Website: bh-photo
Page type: payment
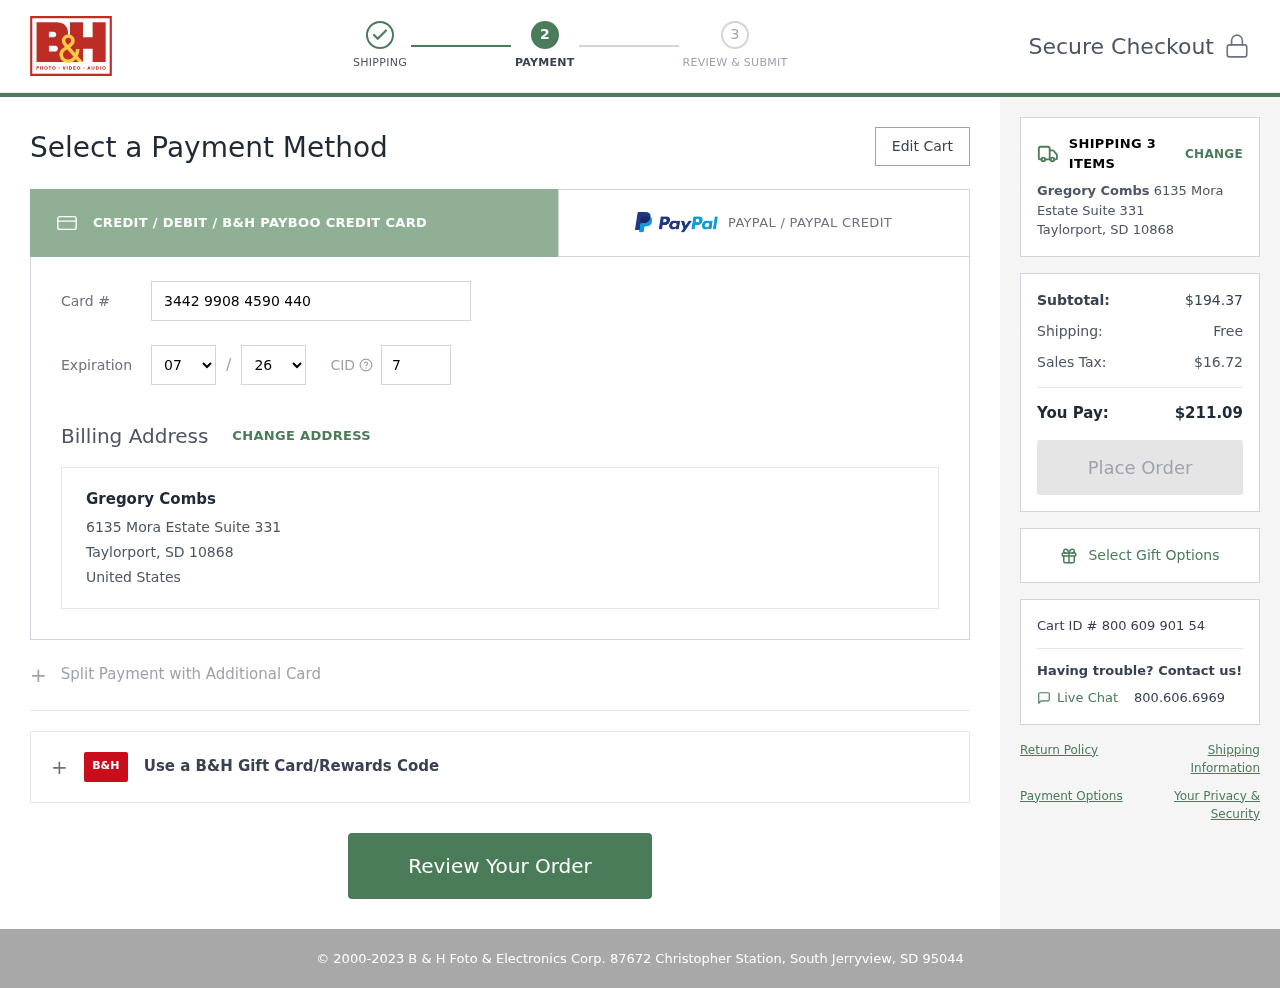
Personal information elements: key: PII_CARD_CVV
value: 7177
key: PII_CARD_EXPIRY_MONTH
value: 07
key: PII_CARD_EXPIRY_YEAR
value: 26
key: PII_CARD_NUMBER
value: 3442 9908 4590 440
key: PII_CITY_STATE_ZIP
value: Taylorport, SD 10868
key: PII_COUNTRY
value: United States
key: PII_FULLNAME
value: Gregory Combs
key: PII_STREET
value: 6135 Mora Estate Suite 331
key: PII_FULLNAME2
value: Gregory Combs
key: PII_CITY
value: Taylorport
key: PII_STATE_ABBR
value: SD
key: PII_POSTCODE
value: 10868
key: PII_POSTCODE_FULL
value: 10868
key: PII_CITY_STATE
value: Taylorport, SD
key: PII_POSTCODE_NUMERIC
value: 10868
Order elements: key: ORDER_NUM_ITEMS
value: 3
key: ORDER_SUBTOTAL
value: $194.37
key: ORDER_SHIPPING_COST
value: Free
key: ORDER_TAX
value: $16.72
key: ORDER_TOTAL
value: $211.09
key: ORDER_ID
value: Cart ID # 800 609 901 54